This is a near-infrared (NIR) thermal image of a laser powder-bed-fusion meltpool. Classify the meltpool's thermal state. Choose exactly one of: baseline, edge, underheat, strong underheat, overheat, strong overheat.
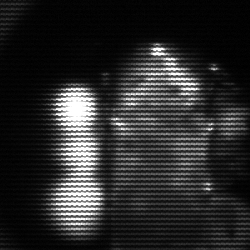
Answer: strong underheat